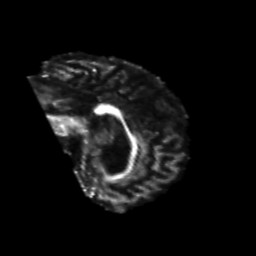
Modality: FA
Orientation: sagittal
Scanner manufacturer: siemens
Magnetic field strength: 3 T
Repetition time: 6.8 s
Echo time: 0.093 s